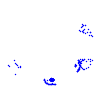
Particle: kaon